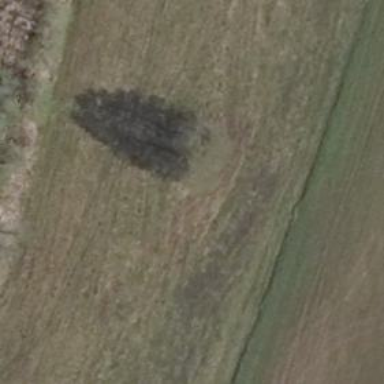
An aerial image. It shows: Deciduous tree with broadleaved leaves.